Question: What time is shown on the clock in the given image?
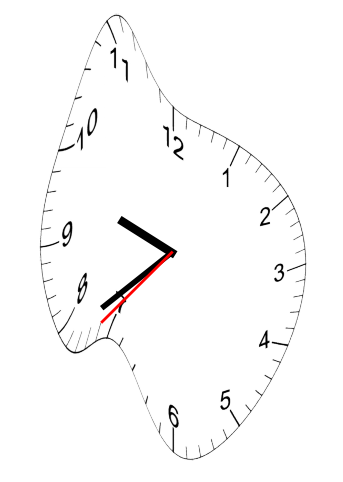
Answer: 09:38:37